Question: Is it possible create something like this only with CSS and HTML without javascript such as Raphael library and using ::before and ::after selector

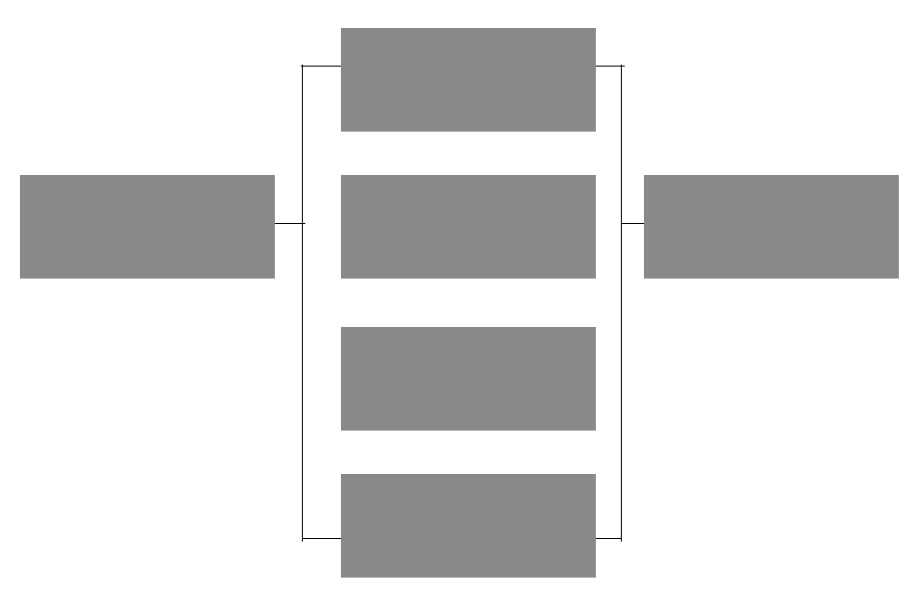
Answer: Yes, you can.
<URL>
## HTML
'''
<div class="flow">
<div class="box">
<div id="one" class="block"></div>
<div id="two" class="block"></div>
<div id="three" class="block"></div>
<div id="four" class="block"></div>
<div id="five" class="block abs"></div>
<div id="six" class="block abs"></div>
</div>
<hr>
</div>
'''
## CSS
'''
.flow {
position: relative;
margin: 50px;
}
.block {
background-color: #555;
height: 50px;
width: 150px;
}
.box {
width: 200px;
border: 2px solid #555;
margin: 0 auto;
position: relative;
background-color: #fff;
}
.box .block {
position: relative;
margin: auto;
}
#one {
top: -25px;
}
#two {
top: -8px;
}
#three {
bottom: -8px;
}
#four {
bottom: -25px;
}
.box .abs {
position: absolute;
}
#five {
top: 42px;
left: -180px;
}
#six {
top: 42px;
right: -180px;
}
hr{
position: absolute;
border: 0;
border-top: 2px solid #555;
left: 0;
right: 0;
position: absolute;
top: 60px;
width: 300px;
z-index: -1;
}
'''